Question: Here is what my html element looks like (incorrectly). I need the text to be vertically aligned in the middle:

The text doesn't have a line break, it just wraps around based on the size of the div. The enclosing div is 200px, the image is 75 px, the image has a right margin of 15 px, and the text gets 110px to display.
'''
.favorite {
float: left;
width: 200px;
font-size:14px;
height:75px;
}
.favImg {
margin-right:15px;
float:left;
width:75px;
}
.favText {
display: inline-block;
vertical-align: middle;
line-height: 150%;
width:110px;
float:right;
}
<div class="favorite">
<div class="favImg"><img src="http://localhost/images/icons/favorites-tennis.jpg" width="75" height="75" border="0" alt="Tennis"/></div>
<div class="favText">Playing a sport alot and more</div>
</div>
'''
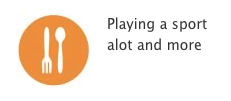
Answer: tooooooo much of useless css. it can be done much simpler:
'''
.favorite {
width: 200px;
font-size:14px;
height:75px;
white-space:nowrap;
}
.favImg, .favText{
display: -moz-inline-stack; display: inline-block; zoom: 1; *display: inline;
vertical-align:middle;
}
.favImg {
margin-right:15px;
width:75px;
height: 75px;
background: #ff0000;
}
.favText {
line-height: 150%;
width:110px;
white-space:normal;
}
'''
the line display: -moz-inline-stack; display: inline-block; zoom: 1; *display: inline; is just a way of enabling cross-browser inline-block:
"zoom: 1; *display: inline;" - is for the old IEs (like IE 7)
display: -moz-inline-stack - is for the old mozilla firefox.
if you'd rather not to use it (although there's no reason to avoid it), you can use just display:inline for the child nodes instead.
all the solutions with floats and tables seem unreasonably complex and questionable in this case. try to write simple code.
You don't need to wrap every element in a div either:
'''
<div class="favorite">
<img src="http://localhost/images/icons/favorites-tennis.jpg" class="favImg" alt="Tennis"/><p class="favText">Playing a sport alot and more</p>
</div>
'''